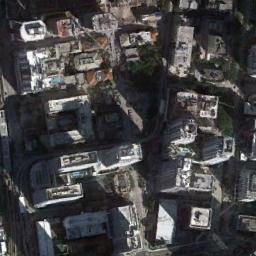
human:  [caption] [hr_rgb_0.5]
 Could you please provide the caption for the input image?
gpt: The commercial area is consist of many buildings .

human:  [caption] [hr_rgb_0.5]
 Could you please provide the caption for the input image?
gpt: A dense commercial area has lots of buildings of different shapes and heights .

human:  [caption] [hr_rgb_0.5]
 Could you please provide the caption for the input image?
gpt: In a business district there are many buildings of different heights and heights and several roads with many cars and some trees .

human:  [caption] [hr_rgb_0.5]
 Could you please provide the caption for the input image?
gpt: There are many cars on the road beside the building .

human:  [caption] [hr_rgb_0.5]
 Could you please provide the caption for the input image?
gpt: There are some white buildings on a commercial area .